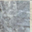
Piece: xx